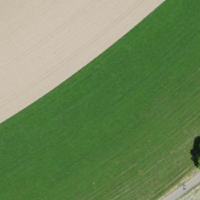
EUNIS habitat code: 52
Species observed at this site:
Fringilla coelebs